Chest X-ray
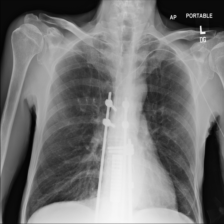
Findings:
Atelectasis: negative
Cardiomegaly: negative
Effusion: negative
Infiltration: negative
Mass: negative
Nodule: negative
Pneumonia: negative
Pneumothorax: negative
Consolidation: negative
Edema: negative
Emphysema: negative
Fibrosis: negative
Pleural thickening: negative
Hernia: negative